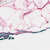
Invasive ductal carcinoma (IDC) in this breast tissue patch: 0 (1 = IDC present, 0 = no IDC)